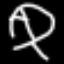
Label: leaf